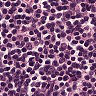
Metastatic tissue present: no